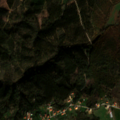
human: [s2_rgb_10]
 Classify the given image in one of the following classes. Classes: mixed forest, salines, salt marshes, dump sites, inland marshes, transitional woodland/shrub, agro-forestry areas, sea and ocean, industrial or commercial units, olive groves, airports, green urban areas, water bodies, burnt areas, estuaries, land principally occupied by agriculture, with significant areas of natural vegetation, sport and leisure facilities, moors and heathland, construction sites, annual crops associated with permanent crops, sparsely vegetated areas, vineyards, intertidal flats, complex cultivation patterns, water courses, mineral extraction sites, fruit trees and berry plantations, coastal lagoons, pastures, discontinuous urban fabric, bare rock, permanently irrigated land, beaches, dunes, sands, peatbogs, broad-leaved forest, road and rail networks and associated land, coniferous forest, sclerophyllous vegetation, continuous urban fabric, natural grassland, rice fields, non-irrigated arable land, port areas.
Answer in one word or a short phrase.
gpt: complex cultivation patterns, land principally occupied by agriculture, with significant areas of natural vegetation, mixed forest, sclerophyllous vegetation, transitional woodland/shrub